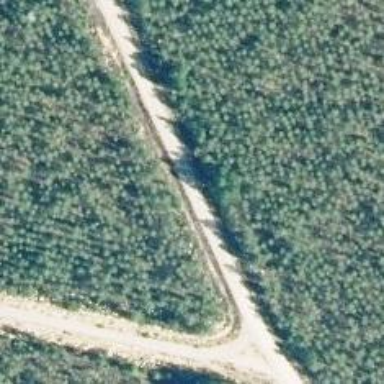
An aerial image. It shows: Unclassified road.